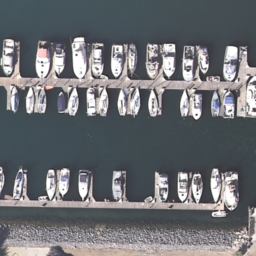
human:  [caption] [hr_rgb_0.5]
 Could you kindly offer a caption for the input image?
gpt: Many boats docked neatly at the harbor and the water is deep blue .

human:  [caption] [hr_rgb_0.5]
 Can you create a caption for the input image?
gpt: Lots of boats docked neatly at the harbor .

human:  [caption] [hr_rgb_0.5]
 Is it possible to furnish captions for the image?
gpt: Lots of boats docked at the harbor and the boats are closed to each other .

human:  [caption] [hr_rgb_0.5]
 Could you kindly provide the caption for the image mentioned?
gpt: Many boats docked neatly at the harbor and many positions are free .

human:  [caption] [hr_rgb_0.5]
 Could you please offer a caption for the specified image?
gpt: Lots of boats docked neatly at the harbor and many positions are free .